【题型】填空题　【知识点】平面几何　【难度】easy
如图, 若 $\frac{AB}{BC} = \frac{BC}{BD} = m$, 请再添加一个条件, 使得 $\triangle ABC \sim \triangle CBD$, 你添加的条件是\_\_\_\_\_\_。(写出一个即可)

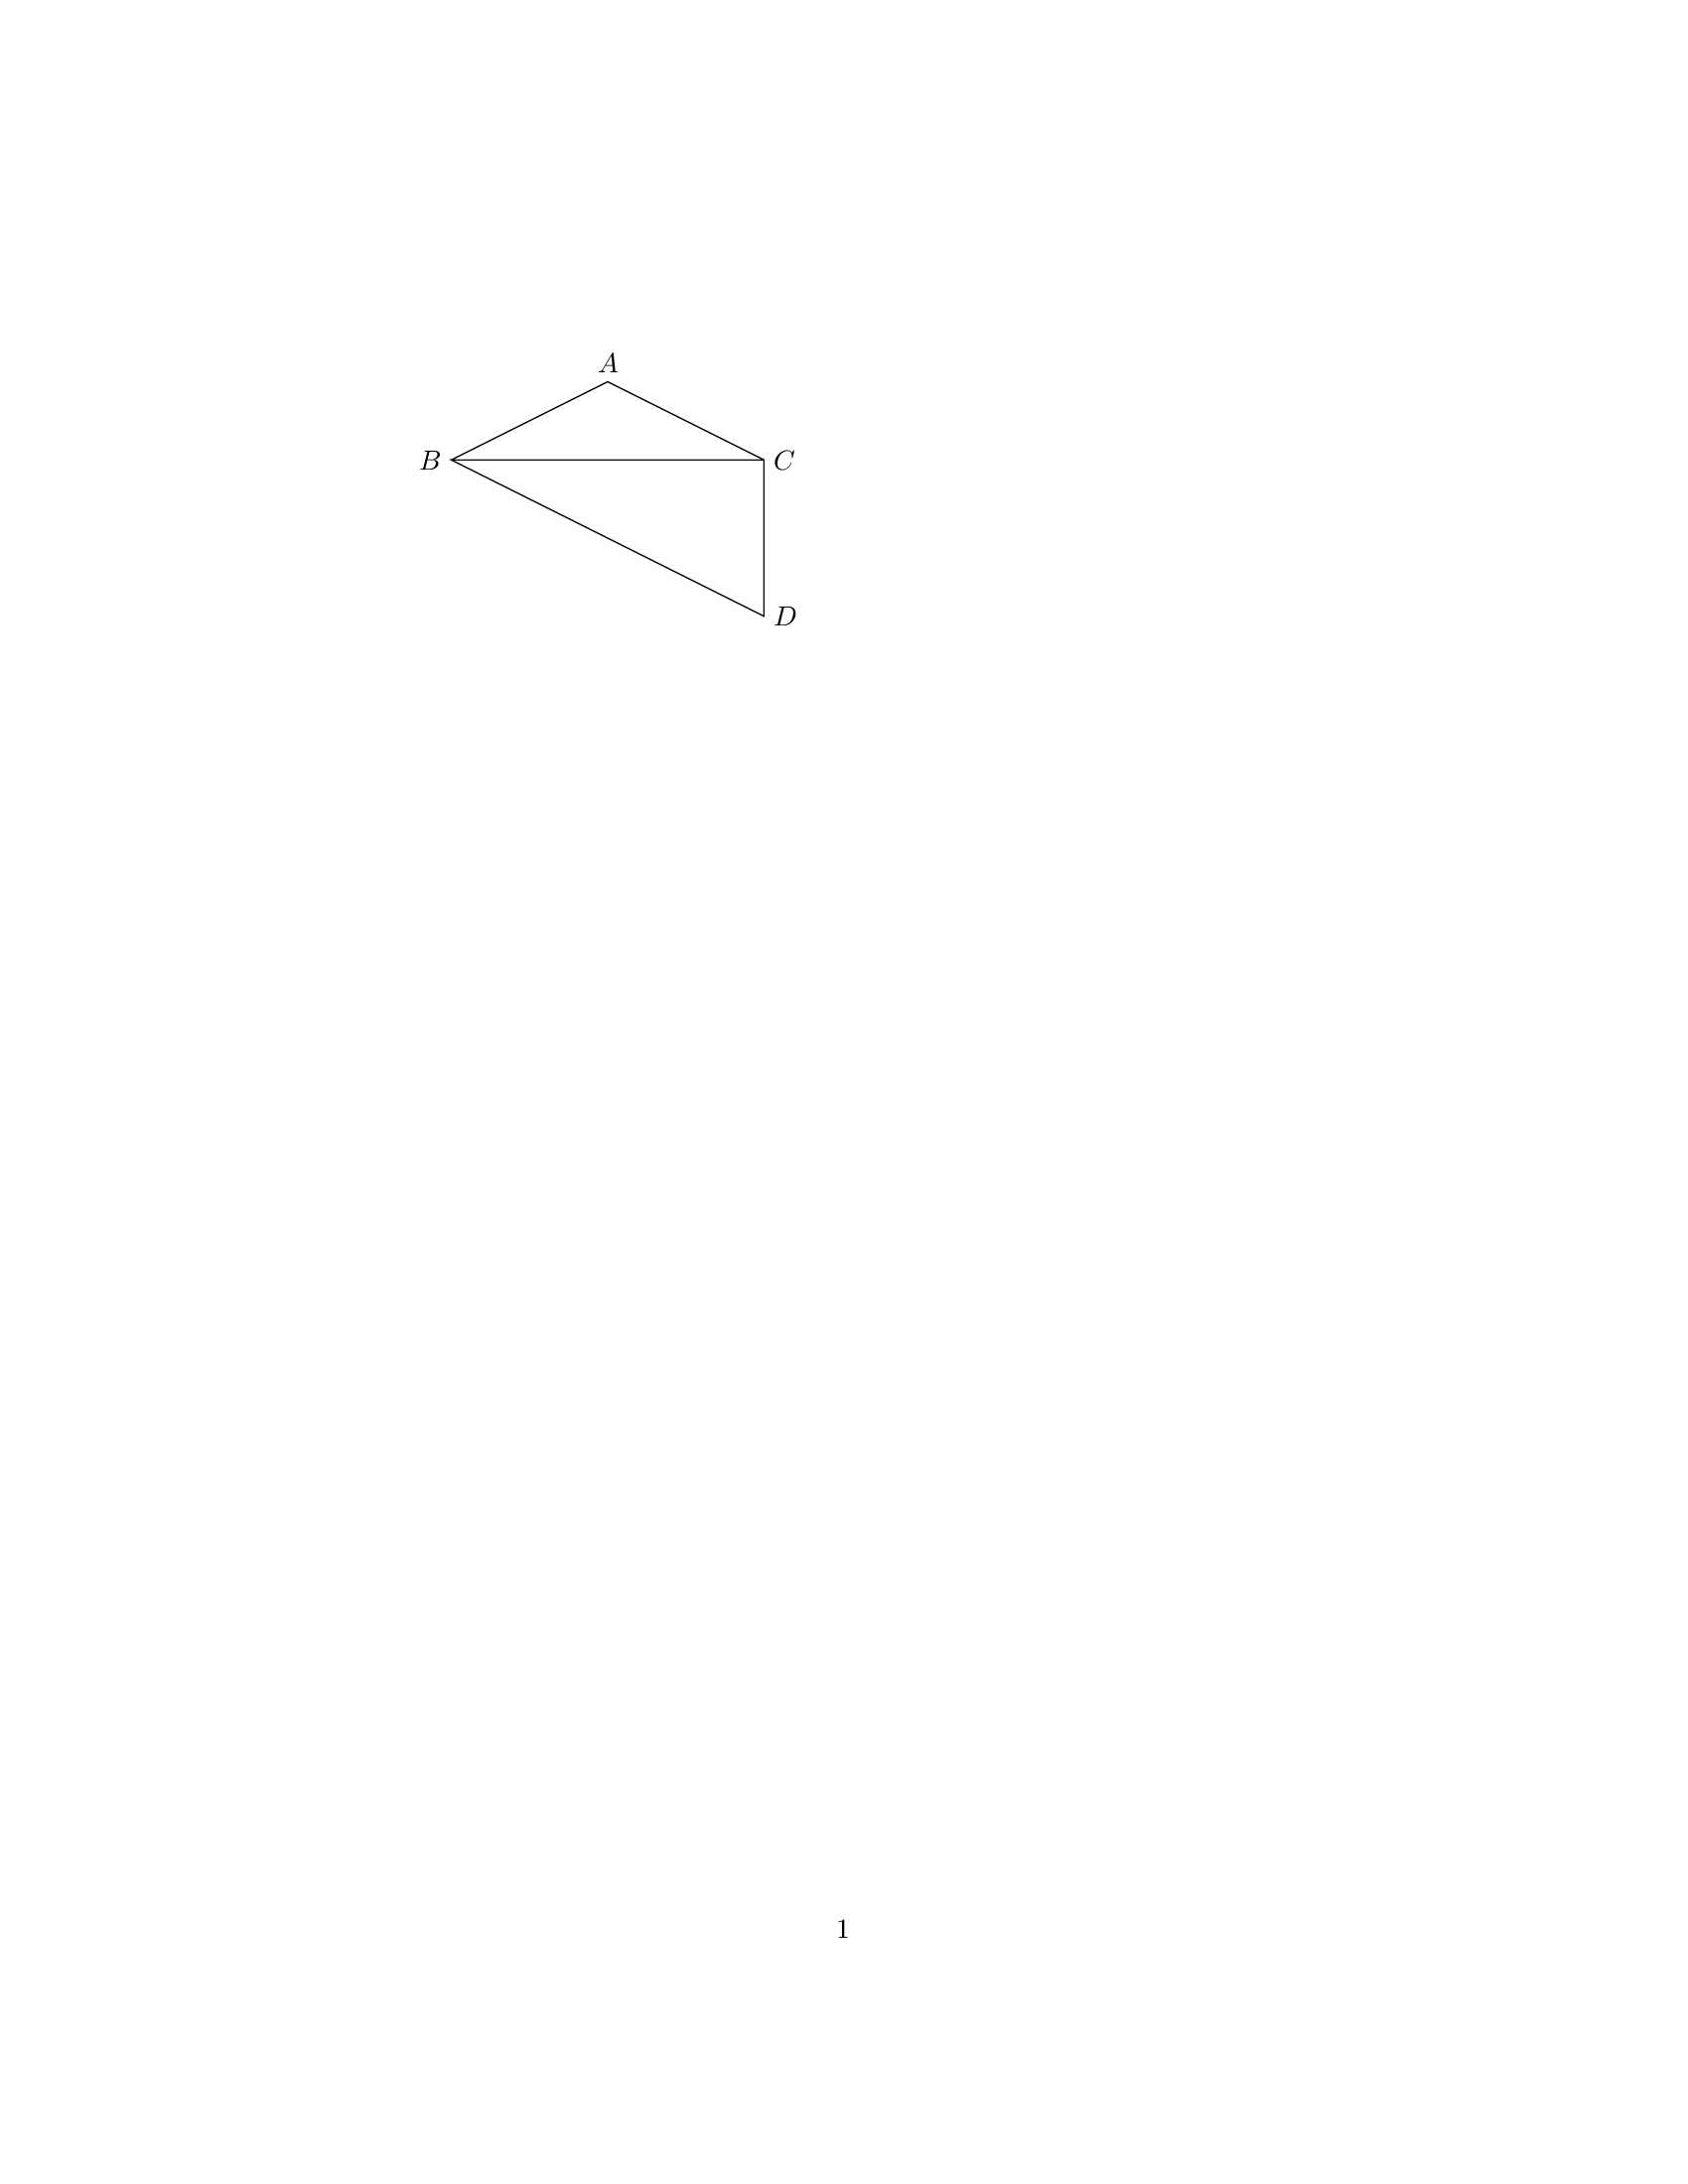
【解答】
【答案】$\angle ABC = \angle CBD$（答案不唯一）

【分析】
本题主要考查了相似三角形的判定，根据相似三角形的判定定理进行求解即可：三边对应成比例的两个三角形相似；两边对应成比例，且它们的夹角相等的两个三角形相似，有两个角对应相等的两个三角形相似。

【解析】解：添加条件$\angle ABC = \angle CBD$，理由如下：

$\because \dfrac{AB}{BC} = \dfrac{BC}{BD} = m$，$\angle ABC = \angle CBD$，

$\therefore \triangle ABC \backsim \triangle CBD$，

故答案为：$\angle ABC = \angle CBD$（答案不唯一）。